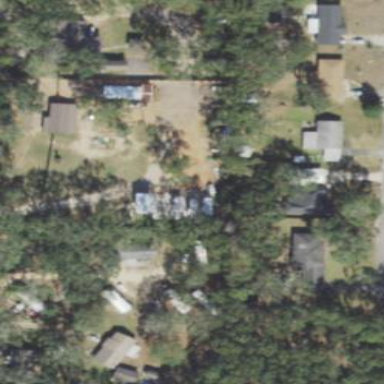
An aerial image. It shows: This residential area consists of single-family homes.